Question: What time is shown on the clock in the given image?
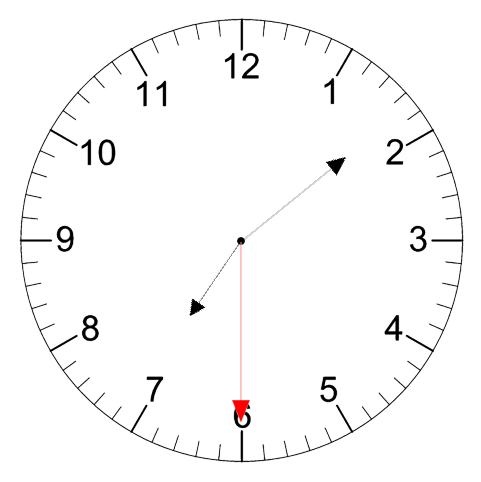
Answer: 07:08:30